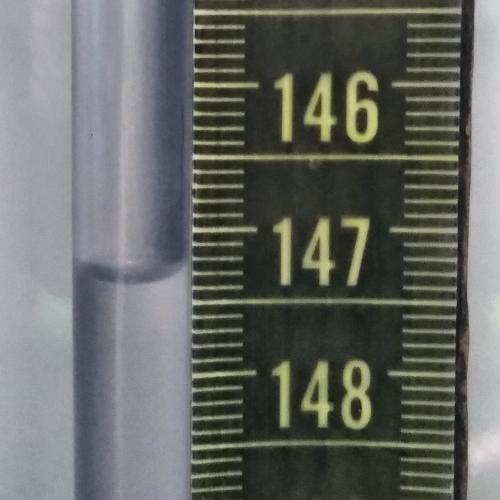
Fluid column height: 147.3 cm